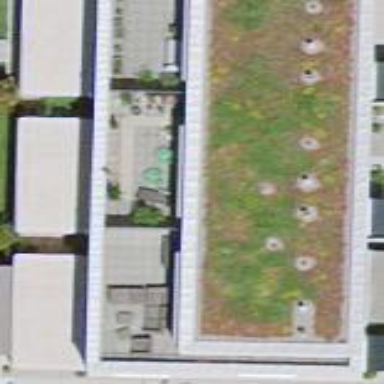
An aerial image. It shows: Building with flat roof.